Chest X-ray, PA view. Patient: 14 years old, sex F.
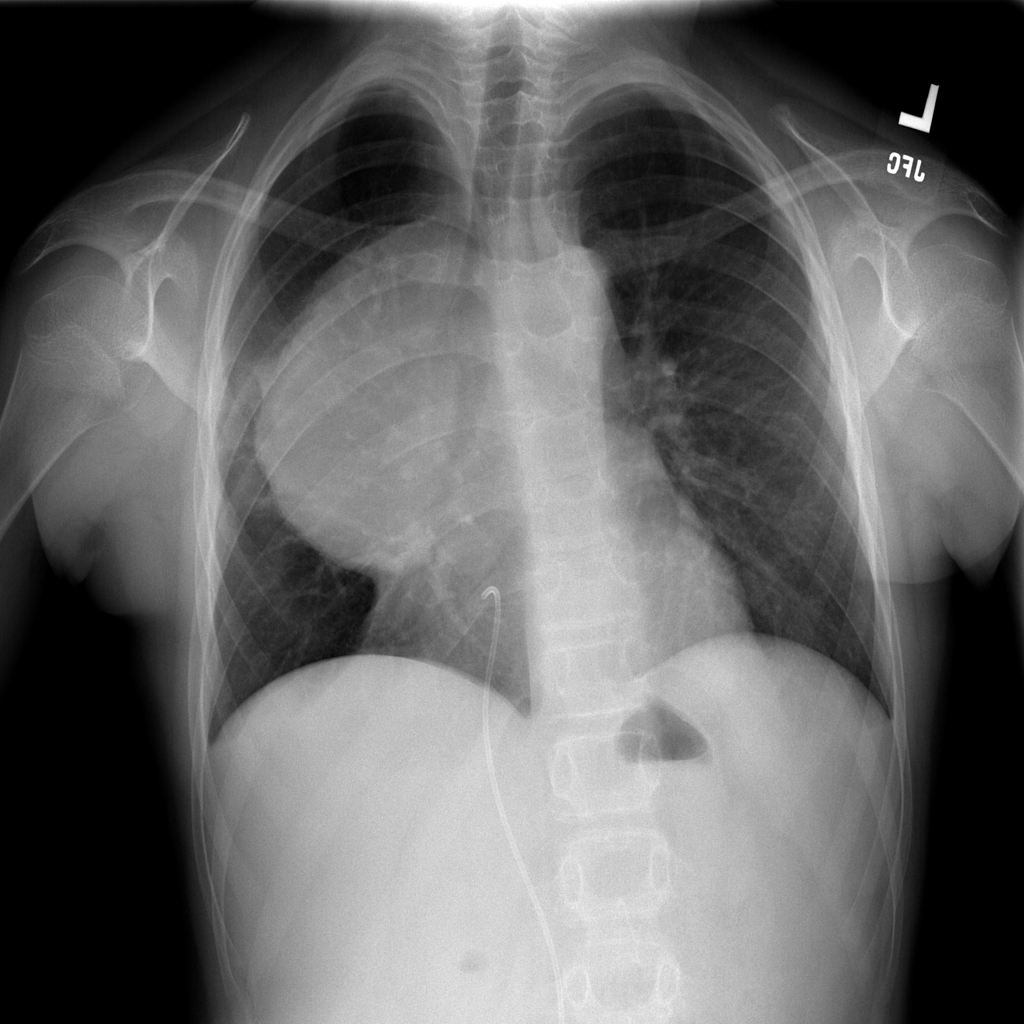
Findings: No Finding